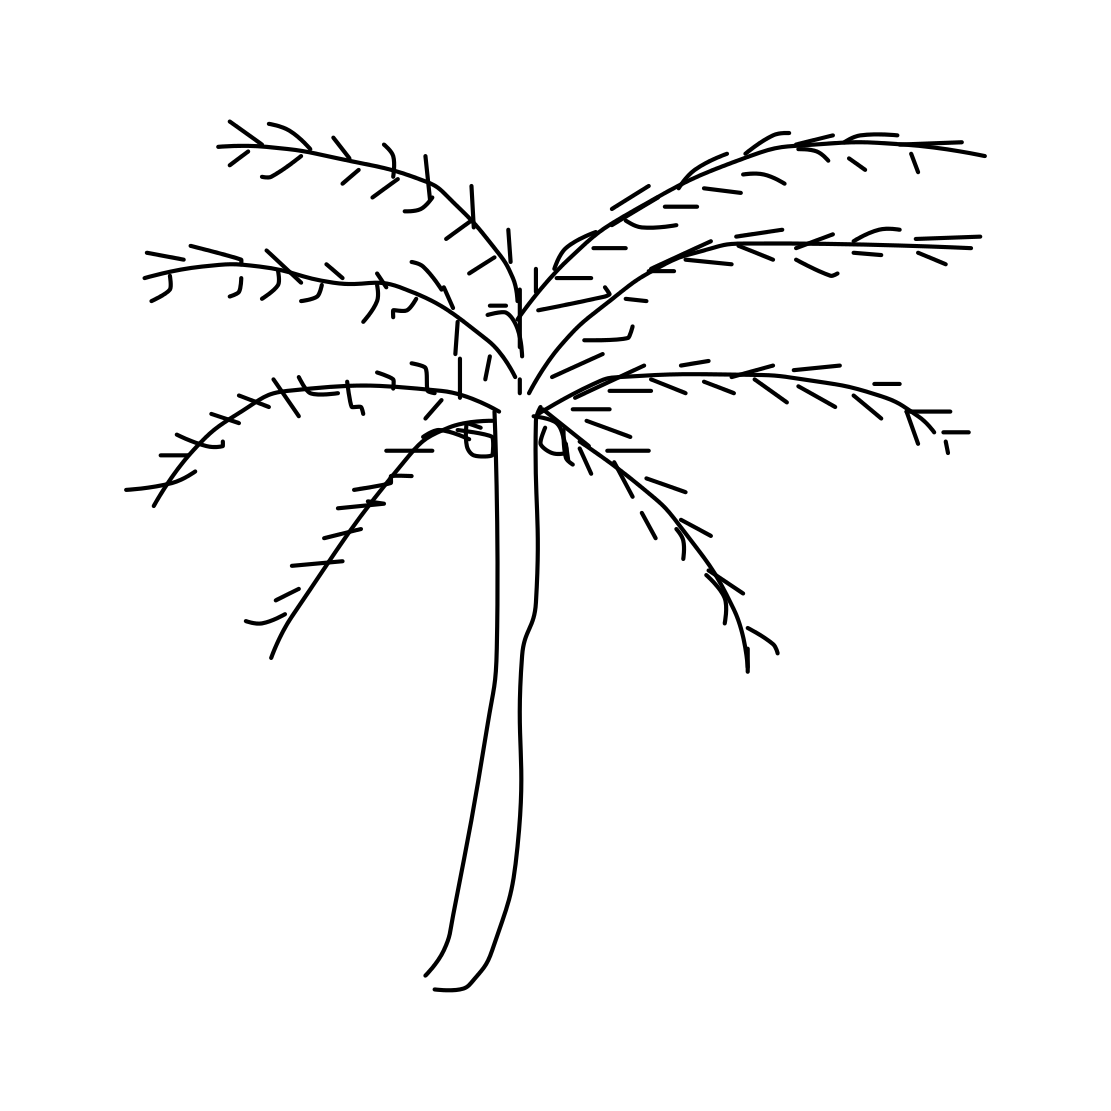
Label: palm tree